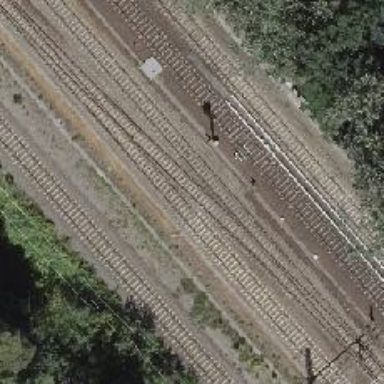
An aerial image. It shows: Railway track with contact line for electrification.